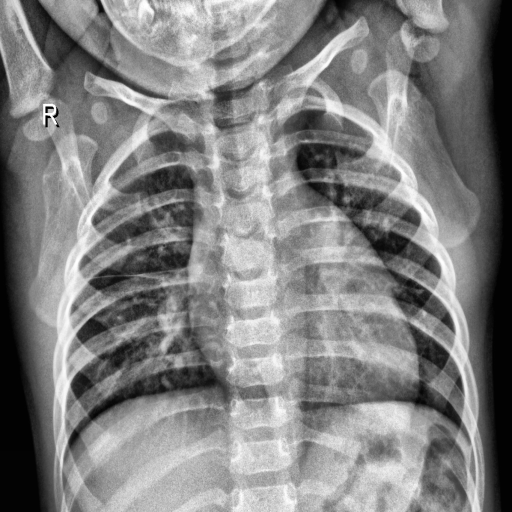
Finding: NORMAL